Question: Whenever I stick TextArea inside 'li' tag in ordered list, the number for that 'li' appears next to bottom-left corner of the TextArea instead of top-left. Is there any fix? Can't seem to find it anywhere on the net...
Example:
'''
<ol>
<li>Coffee</li>
<li>
<TextArea></TextArea>
</li>
<li>Milk</li>
</ol>
'''
Will output something like:

Thanks for help... I seriously don't have nerve to css^^
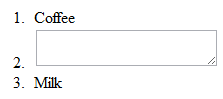
Answer: '''
textarea {
vertical-align: top;
}
'''
<URL>